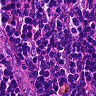
Metastatic tissue present: no